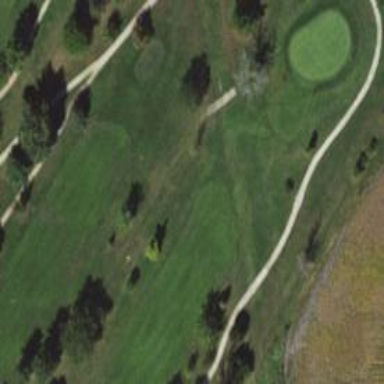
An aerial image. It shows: View of golf hole.